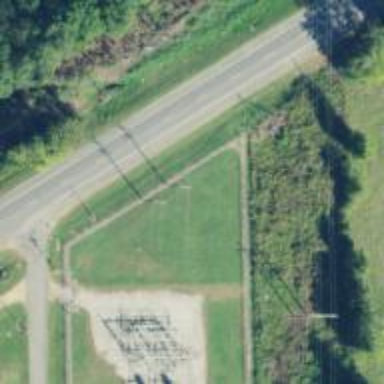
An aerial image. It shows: Power pole.